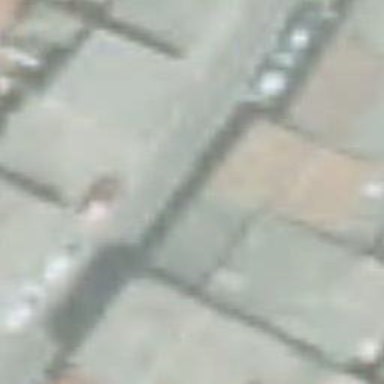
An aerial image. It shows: Residential building.